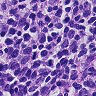
Metastatic tissue present: no